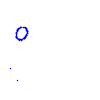
Particle: proton